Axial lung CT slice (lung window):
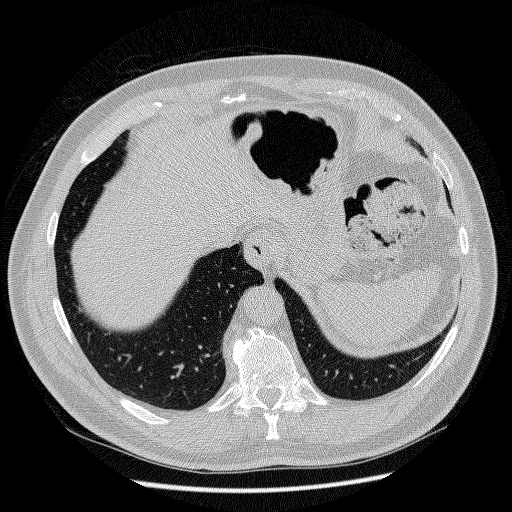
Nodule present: no